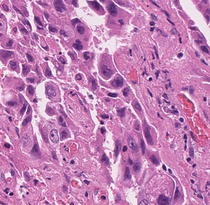
Tumor epithelial tissue: yes
Tumor-associated stroma tissue: yes
Normal tissue: no